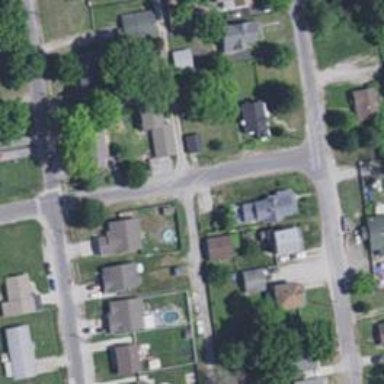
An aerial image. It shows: Alley classified as service road.